Question: I have a problem because I can't export data from a listbox to Excel. I tried a lot of ways to do this but nothing happened. In Excel, I get only 'Excel.Kontrahenci' (name of class) but I need export name of company to Excel.

'''
List<Kontrahenci> name = new List<Kontrahenci>();
private void UpdateBinding()
{
listBox.ItemsSource = name;
listBox.DisplayMemberPath = "Info";
listBox1.DisplayMemberPath = "Info";
}
public void Open()
{
Excel1.Application excel = new Excel1.Application();
Excel1.Workbook workbook = excel.Workbooks.Open("D:\Test.xlsx");
Excel1.Worksheet sheet = (Excel1.Worksheet)workbook.Sheets["Arkusz1"];
sheet.Select();
Excel1.Worksheet x = excel.ActiveSheet as Excel1.Worksheet;
Excel1.Range userRange = x.UsedRange;
int countRecords = userRange.Rows.Count;
int add = countRecords + 1;
x.Cells[add, 1] = listBox.SelectedItem.ToString();
workbook.Save();
workbook.Close();
excel.Quit();
}
'''
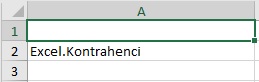
Answer: You need to override 'ToString' method in your class like this:
'''
class Customer
{
public string FirstName { get; set; }
public string LastName { get; set; }
public override string ToString() { return $"{FirstName} {LastName}"; }
}
'''